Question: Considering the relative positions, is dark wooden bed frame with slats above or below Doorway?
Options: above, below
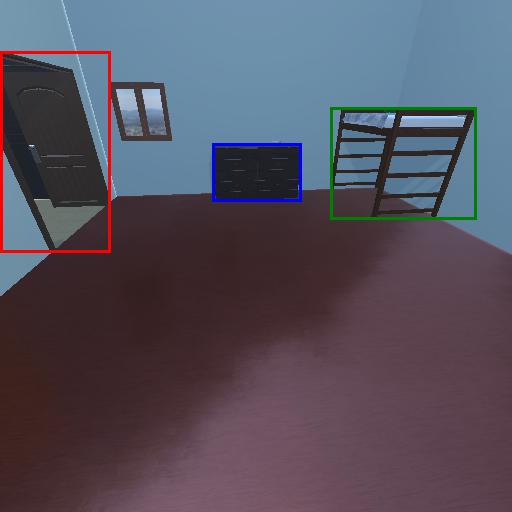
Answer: above